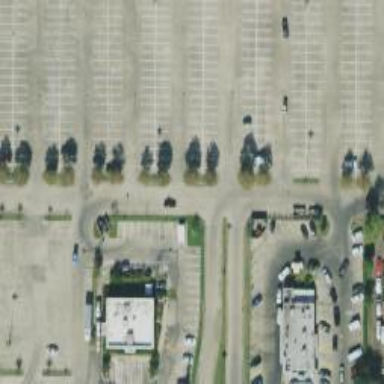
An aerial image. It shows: Parking space.